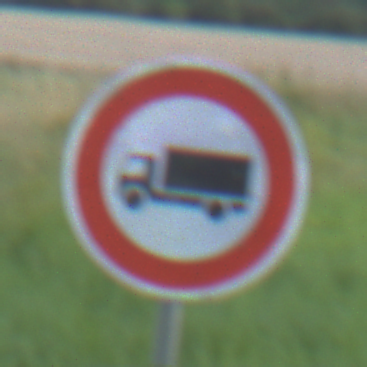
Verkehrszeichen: VerbotFuerKraftfahrzeugeUeberDreiKommaFuenfTonnen
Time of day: MorningAfternoon
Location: Outdoor (Nature)
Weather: PartlyCloudy
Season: NotSpecified
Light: Natural